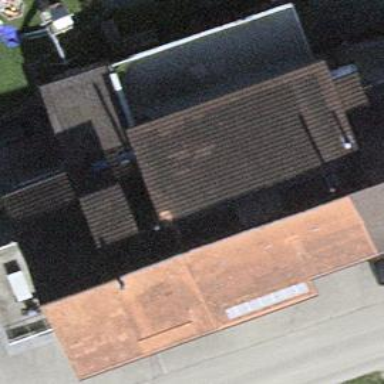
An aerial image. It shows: Simple house.